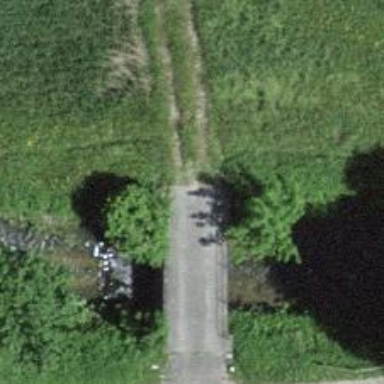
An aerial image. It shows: Concrete track leading over bridge.